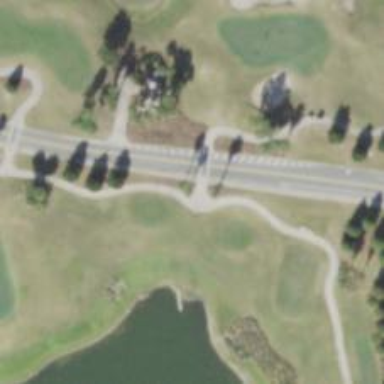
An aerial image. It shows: Path for golf carts.